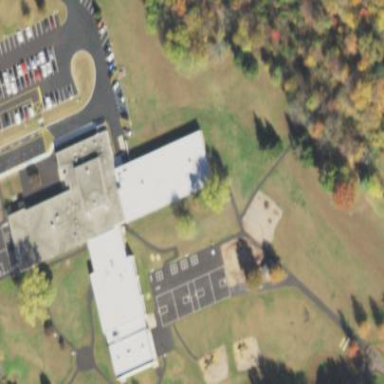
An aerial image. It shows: School.